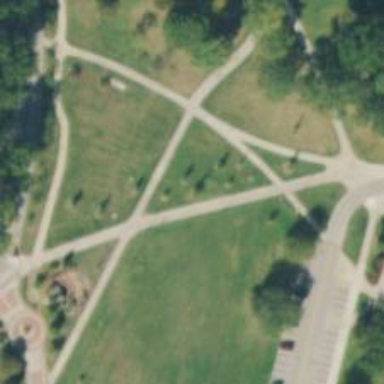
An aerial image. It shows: Park.